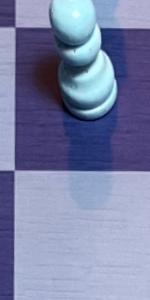
Label: Empty